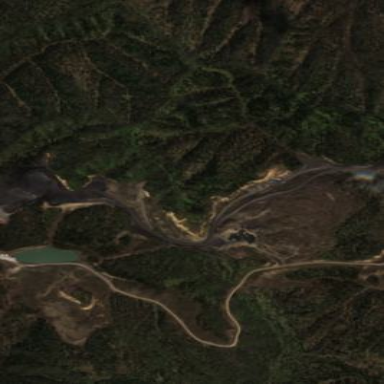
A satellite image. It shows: Quarry area.